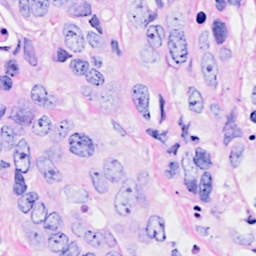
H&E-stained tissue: Breast